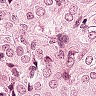
Metastatic tissue present: yes